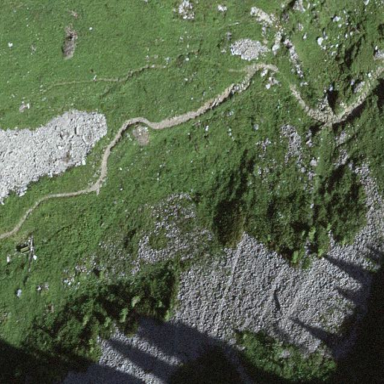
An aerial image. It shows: Natural scree.